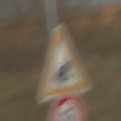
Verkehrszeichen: AmphibienwanderungLinks
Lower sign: Geschwindigkeit5
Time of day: MorningAfternoon
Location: Outdoor (Nature)
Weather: Clear
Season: NotSpecified
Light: Natural